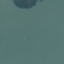
Land use / land cover class: SeaLake